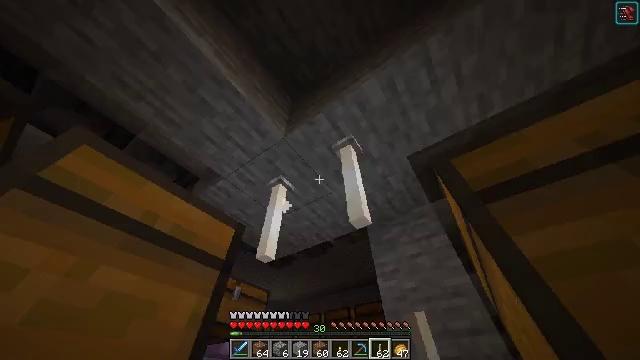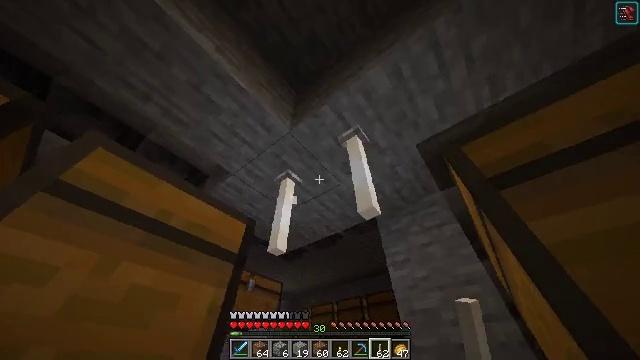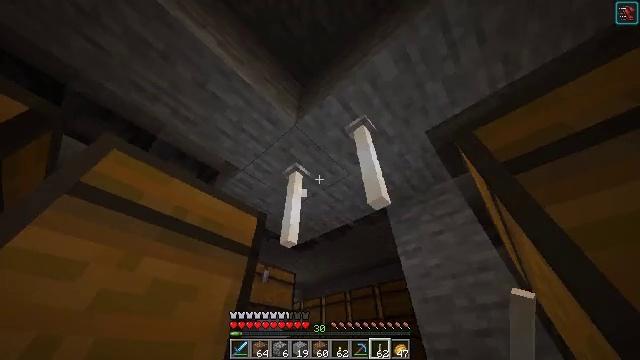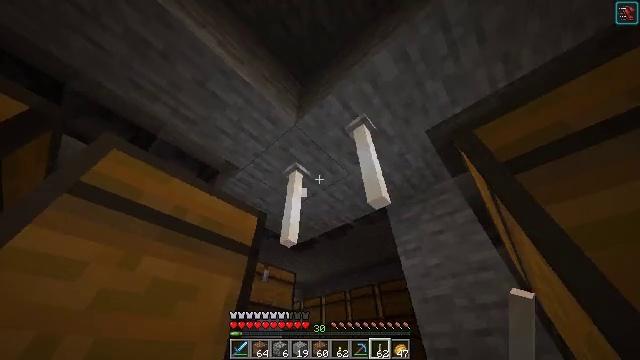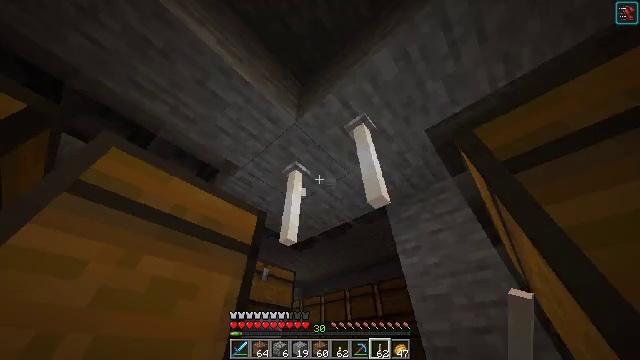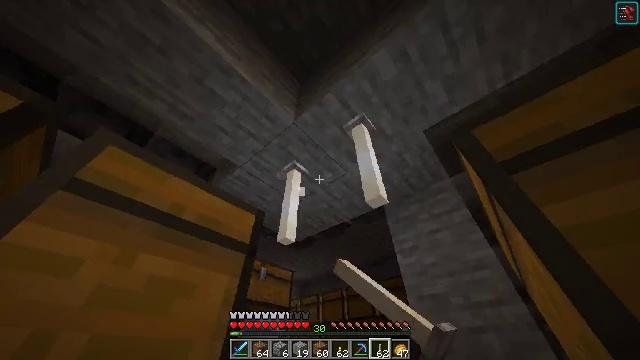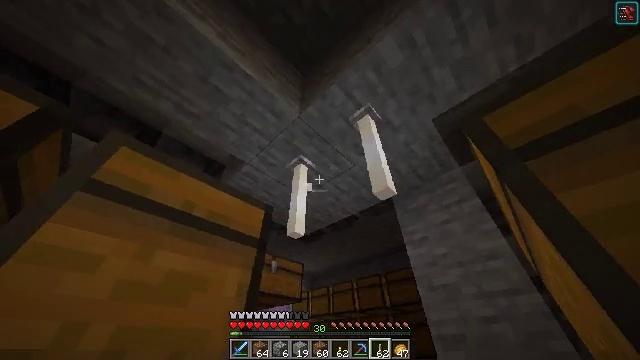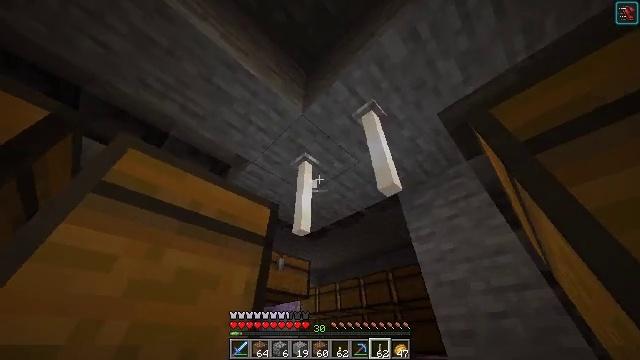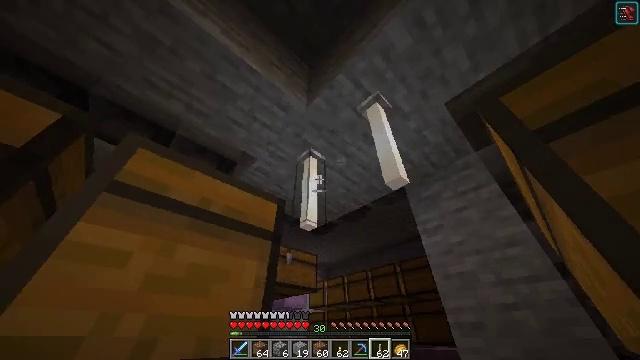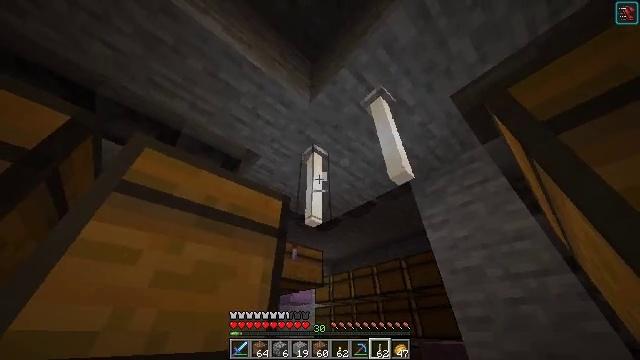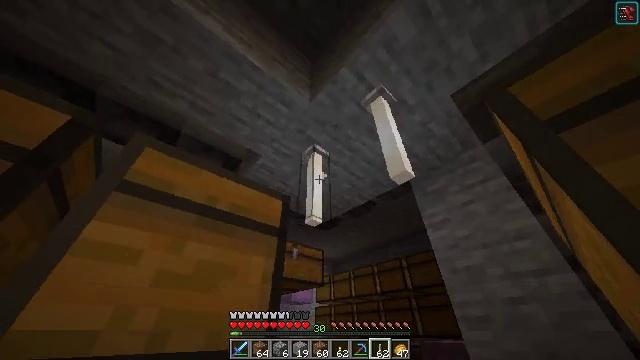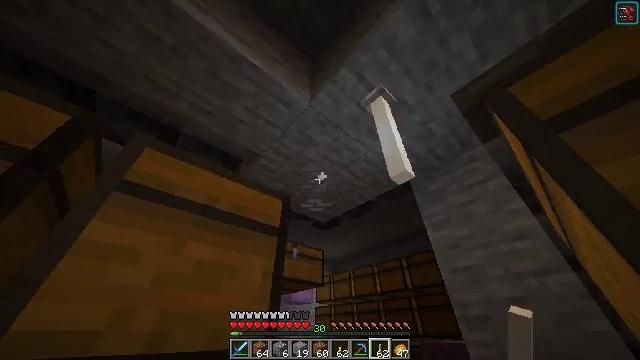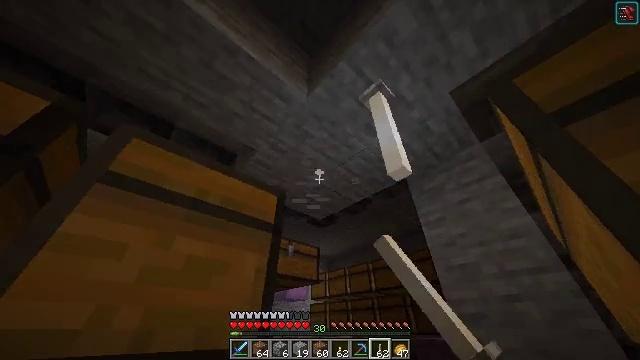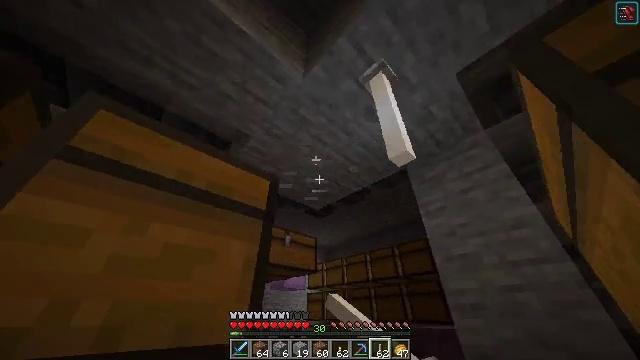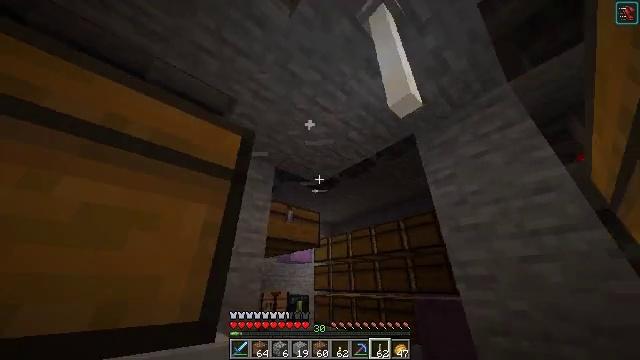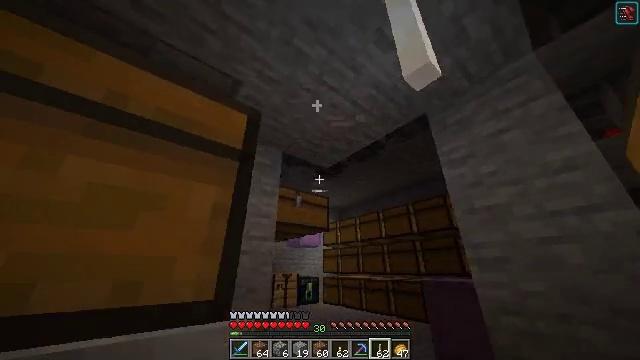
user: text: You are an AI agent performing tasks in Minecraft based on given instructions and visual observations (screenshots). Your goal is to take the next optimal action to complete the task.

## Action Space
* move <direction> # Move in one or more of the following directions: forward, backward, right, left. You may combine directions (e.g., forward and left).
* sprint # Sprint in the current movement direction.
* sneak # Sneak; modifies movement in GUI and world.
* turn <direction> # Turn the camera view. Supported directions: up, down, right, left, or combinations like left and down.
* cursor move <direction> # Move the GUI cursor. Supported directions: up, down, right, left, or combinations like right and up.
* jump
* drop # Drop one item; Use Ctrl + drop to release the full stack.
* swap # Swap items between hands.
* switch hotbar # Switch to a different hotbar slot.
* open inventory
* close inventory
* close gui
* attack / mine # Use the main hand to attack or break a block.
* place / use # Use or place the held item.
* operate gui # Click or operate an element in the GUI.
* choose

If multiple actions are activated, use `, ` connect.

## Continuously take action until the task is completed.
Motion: motion action
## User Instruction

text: Destroy the end rod to pick it up.
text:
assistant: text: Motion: turn left and down
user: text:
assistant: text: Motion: turn left and down
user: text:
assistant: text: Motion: no_op
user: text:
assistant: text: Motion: attack / mine
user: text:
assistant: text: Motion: attack / mine
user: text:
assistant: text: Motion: turn left and down
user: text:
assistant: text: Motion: turn left
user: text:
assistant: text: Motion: turn left and down
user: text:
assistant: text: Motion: turn left and down
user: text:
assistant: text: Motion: no_op
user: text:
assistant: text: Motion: attack / mine
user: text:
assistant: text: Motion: move forward, turn right, attack / mine
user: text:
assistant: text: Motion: move forward and move right, turn down
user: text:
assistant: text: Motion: move forward and move right, turn left and down
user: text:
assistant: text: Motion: move forward and move right, turn left and down
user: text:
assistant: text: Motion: move forward
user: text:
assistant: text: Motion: no_op